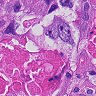
Metastatic tissue present: yes